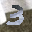
Label: 3